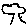
Label: tree